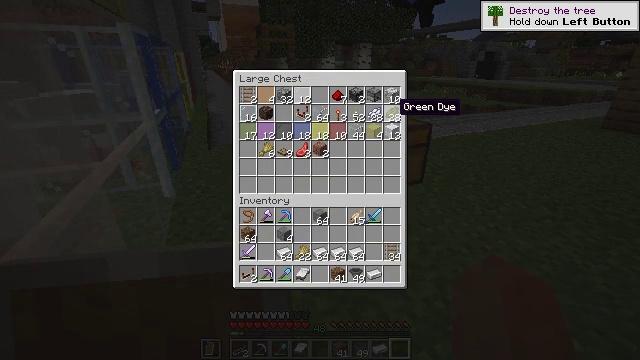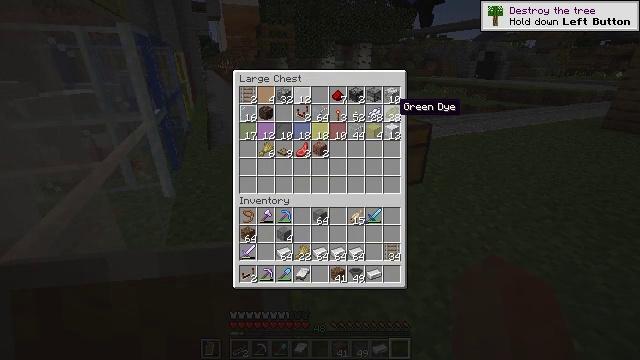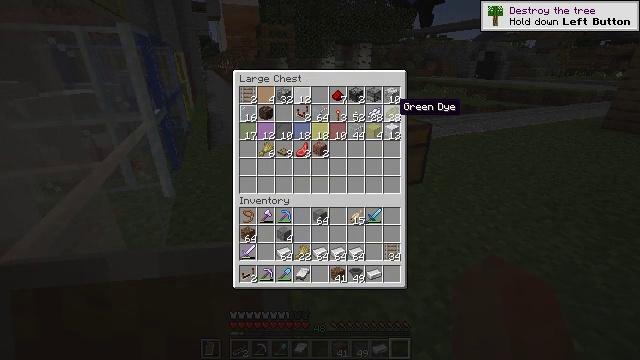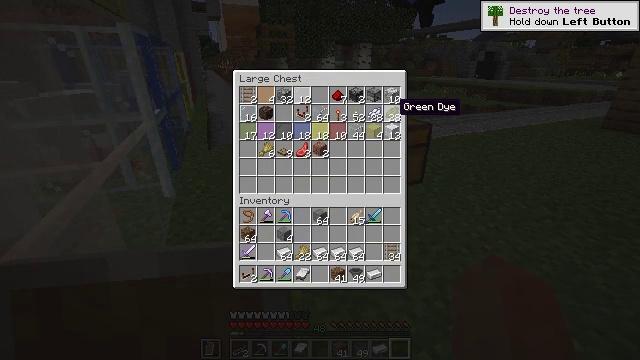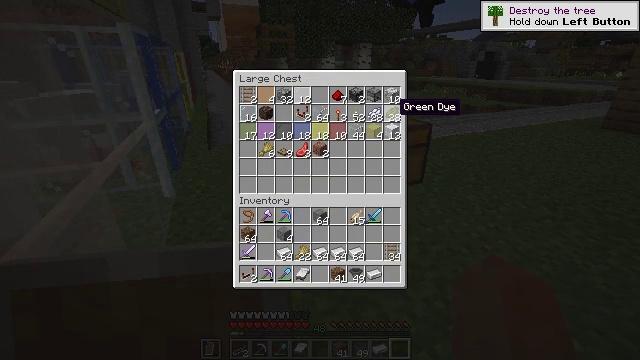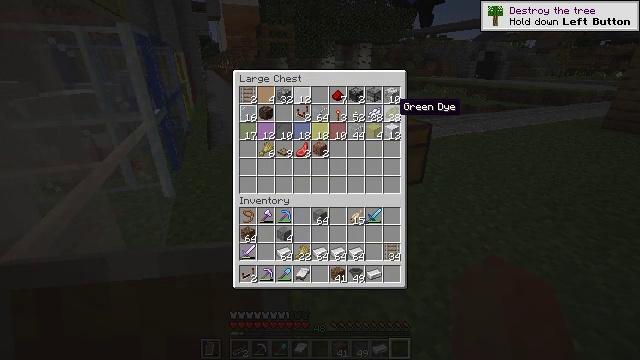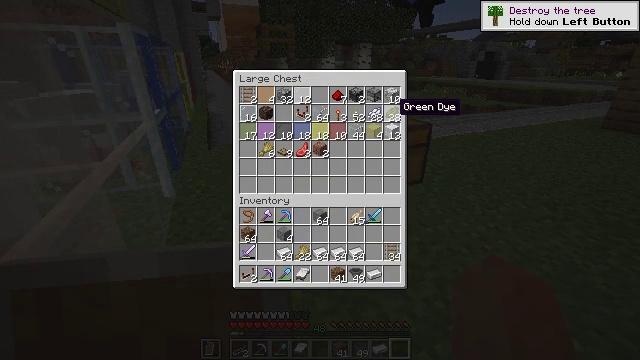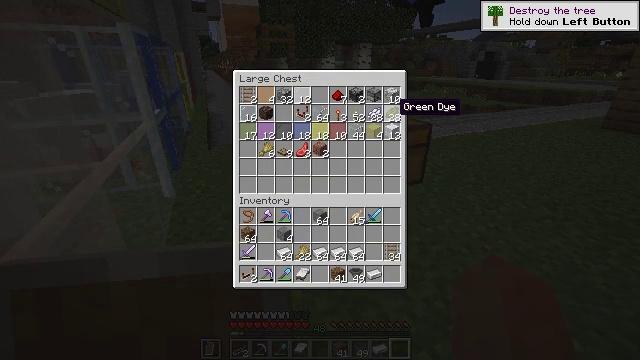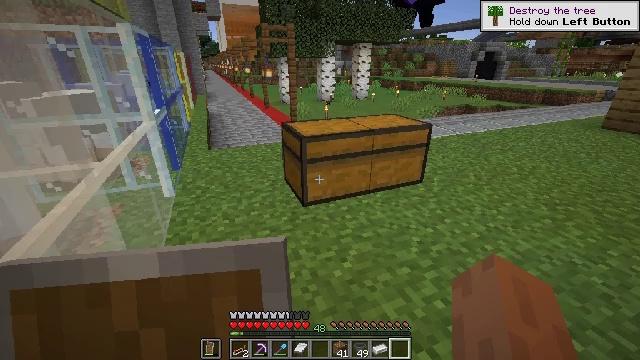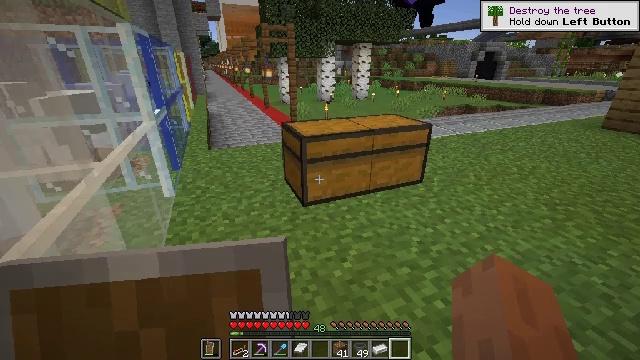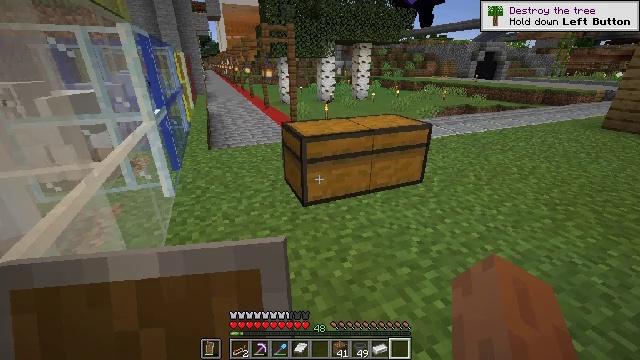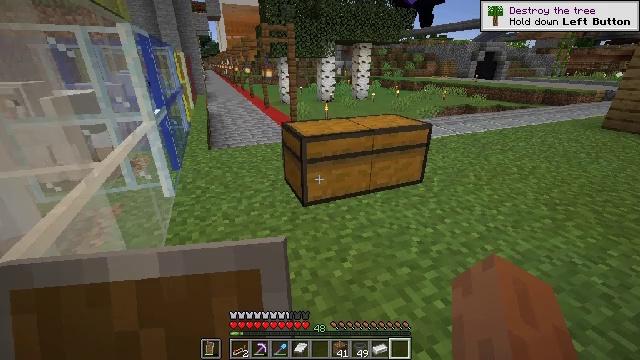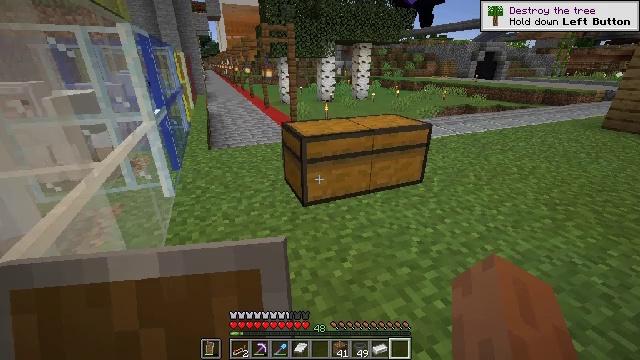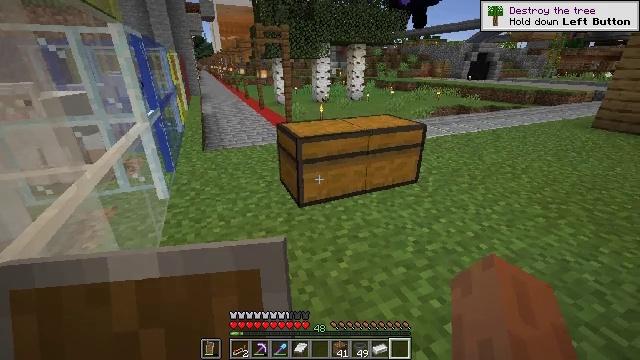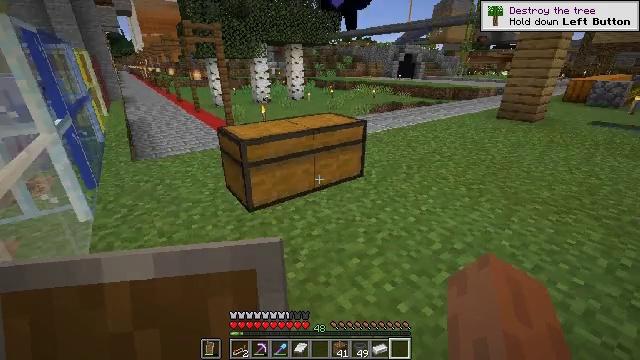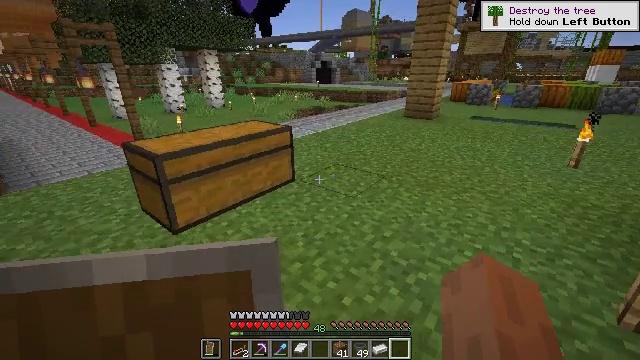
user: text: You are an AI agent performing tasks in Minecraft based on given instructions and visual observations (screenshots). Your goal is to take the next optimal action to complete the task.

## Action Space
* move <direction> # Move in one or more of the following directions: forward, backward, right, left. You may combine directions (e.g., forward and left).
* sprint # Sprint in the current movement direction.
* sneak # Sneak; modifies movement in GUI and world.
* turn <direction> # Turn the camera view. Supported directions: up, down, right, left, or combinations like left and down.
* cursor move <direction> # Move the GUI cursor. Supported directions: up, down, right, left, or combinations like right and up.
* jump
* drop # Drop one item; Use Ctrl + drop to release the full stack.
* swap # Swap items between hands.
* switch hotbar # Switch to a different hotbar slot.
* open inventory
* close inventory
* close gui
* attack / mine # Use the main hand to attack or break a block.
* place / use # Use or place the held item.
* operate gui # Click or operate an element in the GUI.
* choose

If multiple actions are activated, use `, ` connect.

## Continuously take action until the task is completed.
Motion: motion action
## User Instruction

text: Prepare to create magenta dye.
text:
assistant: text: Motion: no_op
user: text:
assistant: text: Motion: no_op
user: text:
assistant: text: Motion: no_op
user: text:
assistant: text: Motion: no_op
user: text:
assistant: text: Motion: no_op
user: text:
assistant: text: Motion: no_op
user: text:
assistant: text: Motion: no_op
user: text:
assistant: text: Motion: no_op
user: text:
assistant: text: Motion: close gui
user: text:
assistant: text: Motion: no_op
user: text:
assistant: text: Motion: no_op
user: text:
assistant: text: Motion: no_op
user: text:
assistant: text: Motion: turn right
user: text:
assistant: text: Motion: turn right
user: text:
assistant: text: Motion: turn right and up
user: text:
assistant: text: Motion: turn right
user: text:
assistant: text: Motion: no_op
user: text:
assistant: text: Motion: move forward
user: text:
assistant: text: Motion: move forward
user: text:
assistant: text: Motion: move forward
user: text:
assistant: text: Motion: turn right
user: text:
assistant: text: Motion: move forward, turn right
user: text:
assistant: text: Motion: move forward, turn right
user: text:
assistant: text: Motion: move forward, turn right
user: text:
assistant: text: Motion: move forward
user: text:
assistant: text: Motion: move forward, turn right
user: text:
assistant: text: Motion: move forward, turn right
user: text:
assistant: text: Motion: move forward, turn right
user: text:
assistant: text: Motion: move forward, turn right
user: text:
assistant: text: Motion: move forward, turn right